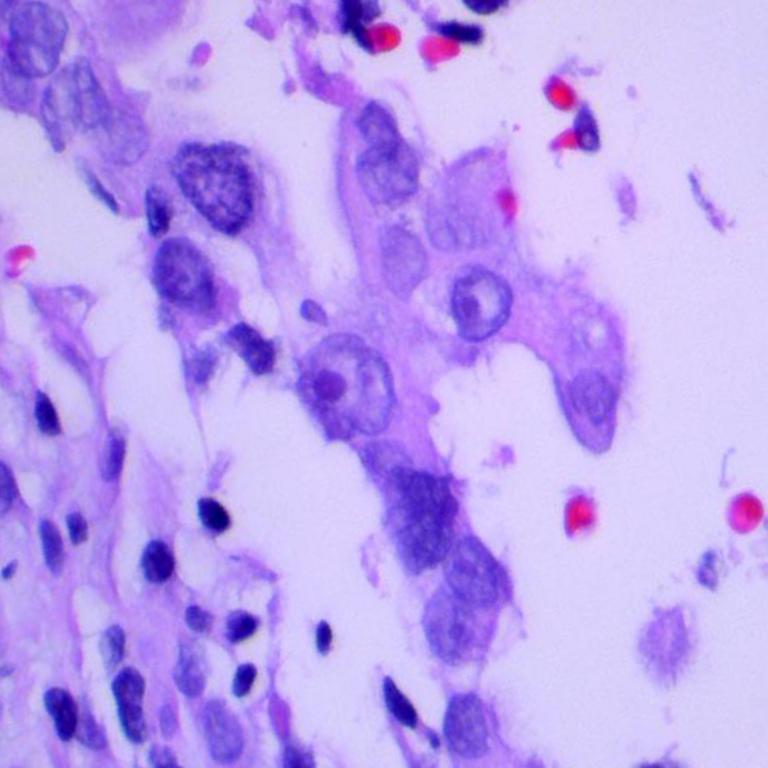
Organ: lung
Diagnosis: adenocarcinomas